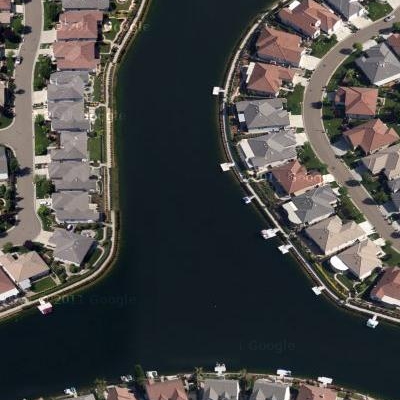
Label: RiverLake